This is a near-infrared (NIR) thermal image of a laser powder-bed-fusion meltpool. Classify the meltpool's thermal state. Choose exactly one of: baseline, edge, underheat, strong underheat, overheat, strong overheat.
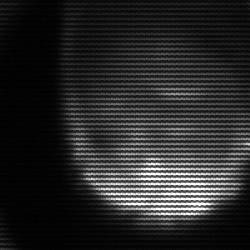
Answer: edge